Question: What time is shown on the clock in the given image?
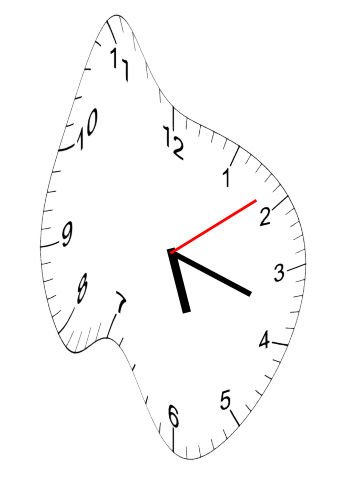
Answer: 05:18:09